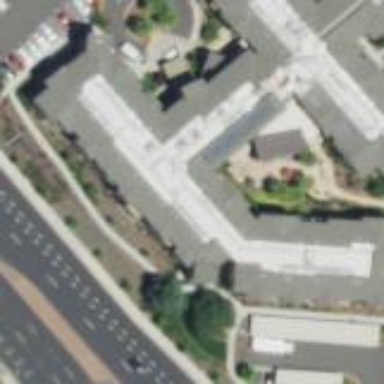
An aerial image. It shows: Building.